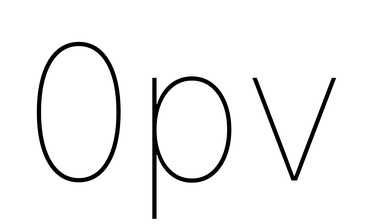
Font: Inter_Thin